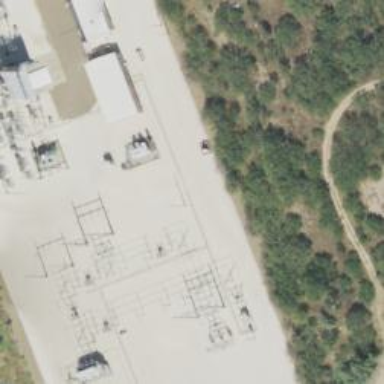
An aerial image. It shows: Switch used for power control.